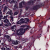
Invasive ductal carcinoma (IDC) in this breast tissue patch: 1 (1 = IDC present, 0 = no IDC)